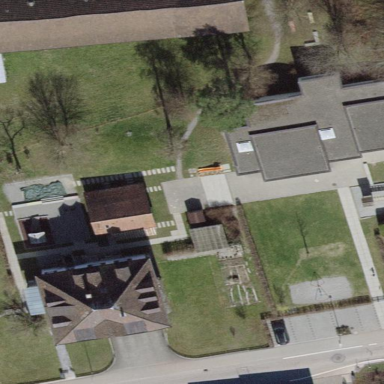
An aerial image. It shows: Kindergarten.